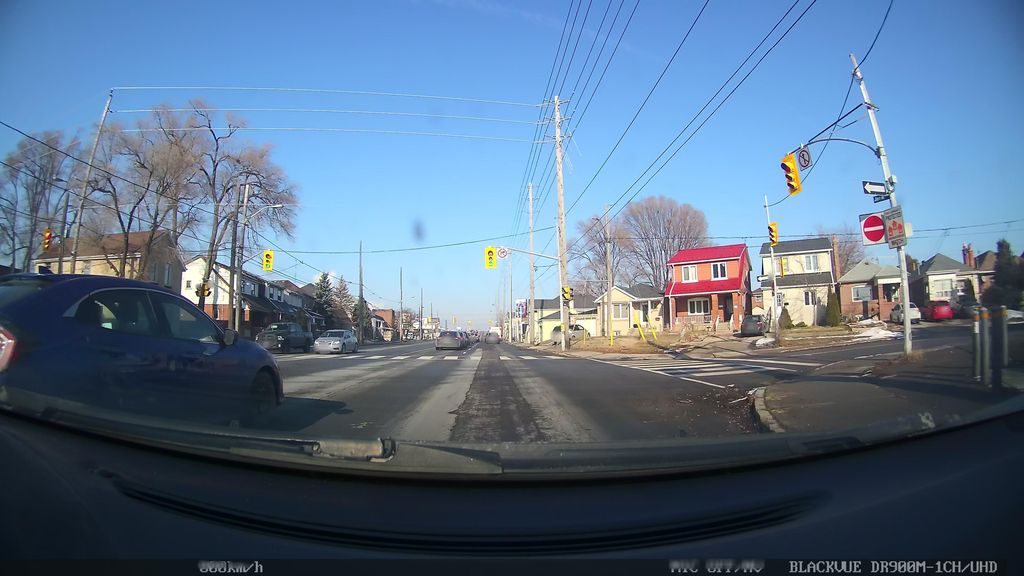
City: toronto